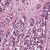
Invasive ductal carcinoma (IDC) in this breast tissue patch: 1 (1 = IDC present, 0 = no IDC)